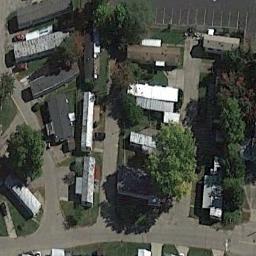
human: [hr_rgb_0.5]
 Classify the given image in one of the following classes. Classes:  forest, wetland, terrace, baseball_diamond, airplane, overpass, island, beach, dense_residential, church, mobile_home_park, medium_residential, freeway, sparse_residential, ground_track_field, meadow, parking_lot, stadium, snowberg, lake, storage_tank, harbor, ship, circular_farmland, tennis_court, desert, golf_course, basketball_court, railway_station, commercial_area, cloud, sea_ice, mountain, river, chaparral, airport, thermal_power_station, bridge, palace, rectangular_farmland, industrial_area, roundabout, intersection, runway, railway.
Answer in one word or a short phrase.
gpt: mobile_home_park